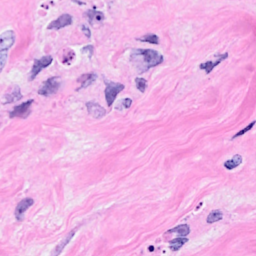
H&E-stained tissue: Breast